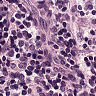
Metastatic tissue present: no